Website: apple
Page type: payment
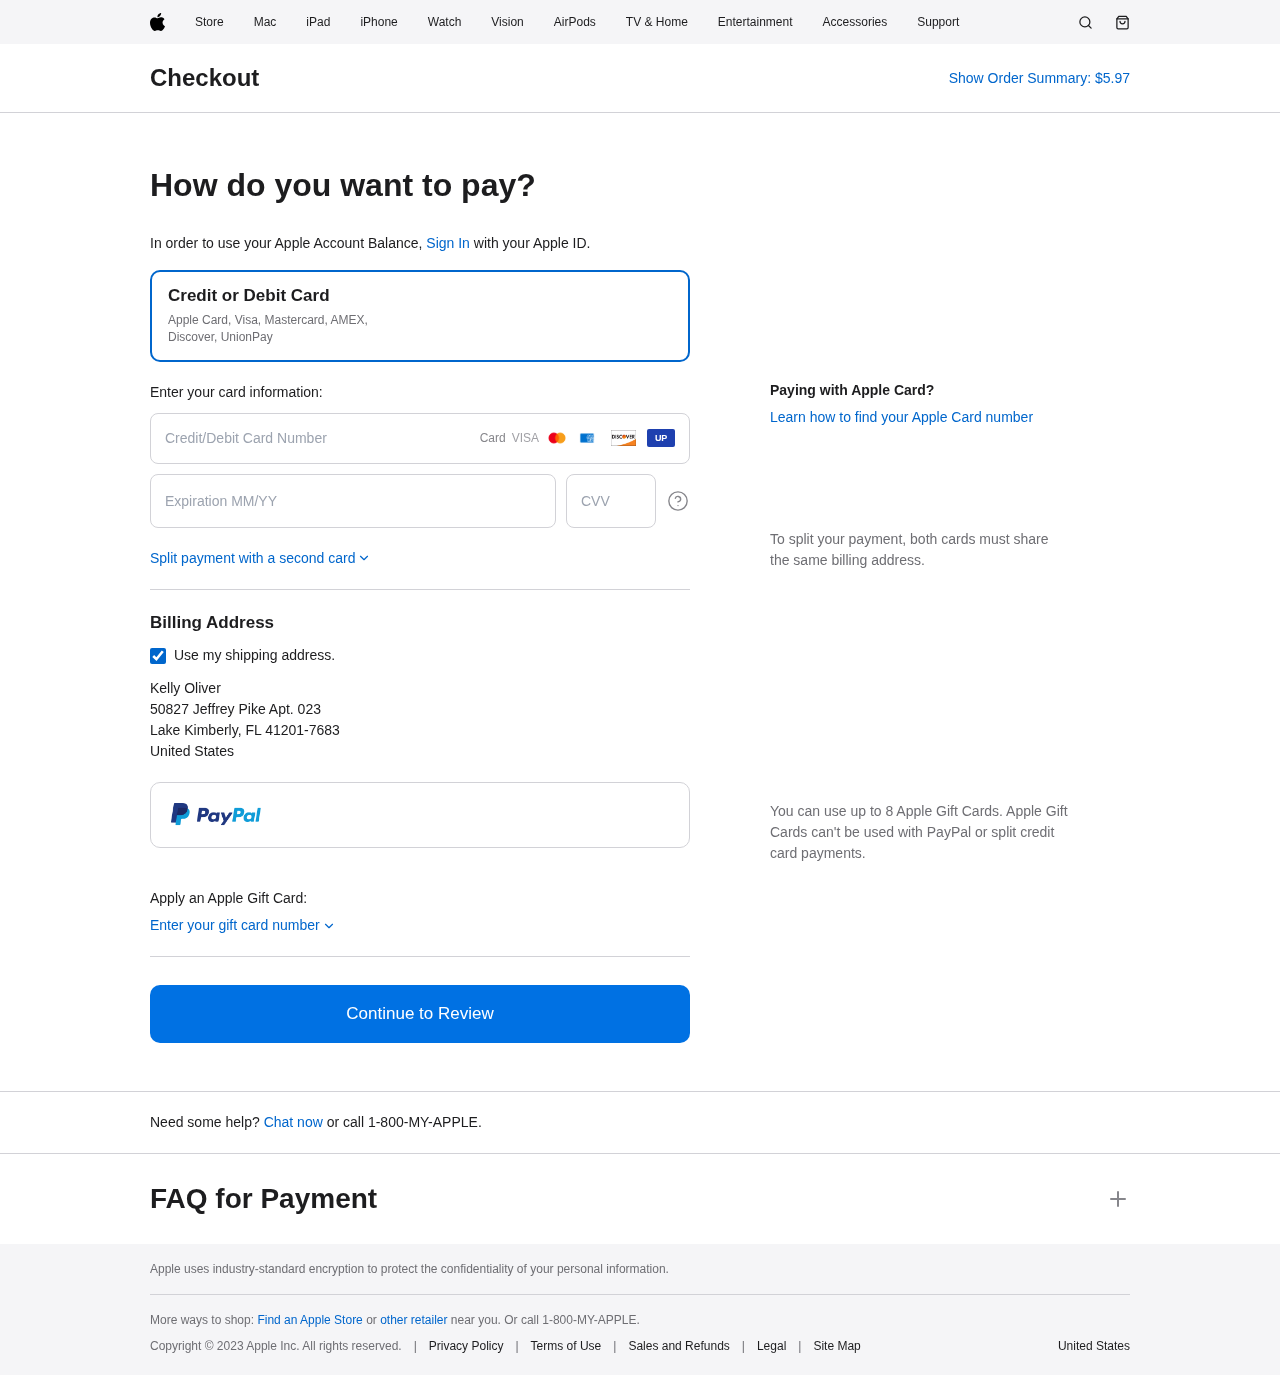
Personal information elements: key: PII_CARD_CVV
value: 5318
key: PII_CARD_EXPIRY
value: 10/28
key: PII_CARD_NUMBER
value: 3449 6167 5694 382
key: PII_COUNTRY
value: United States
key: PII_FULLNAME
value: Kelly Oliver
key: PII_STREET
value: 50827 Jeffrey Pike Apt. 023
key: PII_CITY_STATE_ZIP
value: Lake Kimberly, FL 41201-7683
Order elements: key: ORDER_TOTAL
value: $5.97